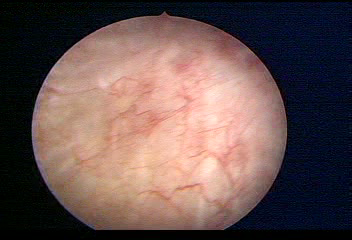
Modality: WLC
Class: Normal mucosa
Bladder cancer association: No